Question: How do I get rid of the whitespace in my application:
I would like to get rid of the whitespace in my QTableWidget (blue arrow). How do I do it?
Here is the code for my application:
'''
gridLayout = QGridLayout()
#add other widgets
currentItemsTable = QTableWidget(4, 2)
currentDeviceIconLabel = QLabel("Current Device Icon: ")
self.currentDeviceIcon = QLabel()
currentAppIconLabel = QLabel("Current App Icon: ")
self.currentAppIcon = QLabel()
currentTitleLabel = QLabel("Current Title: ")
self.currentTitle = QLabel(self.getCurrentTitle())
currentSubtitleLabel = QLabel("Current Subtitle: ")
self.currentSubtitle = QLabel(self.getCurrentSubtitle())
currentItemsTable.setCellWidget(0, 0, currentDeviceIconLabel)
currentItemsTable.setCellWidget(0, 1, self.currentDeviceIcon)
currentItemsTable.setCellWidget(1, 0, currentAppIconLabel)
currentItemsTable.setCellWidget(1, 1, self.currentAppIcon)
currentItemsTable.setCellWidget(2, 0, currentTitleLabel)
currentItemsTable.setCellWidget(2, 1, self.currentTitle)
currentItemsTable.setCellWidget(3, 0, currentSubtitleLabel)
currentItemsTable.setCellWidget(3, 1, self.currentSubtitle)
currentItemsTable.horizontalHeader().hide()
currentItemsTable.resizeColumnsToContents()
currentItemsTable.resizeRowsToContents()
currentItemsTable.setSizePolicy(QSizePolicy.Maximum, QSizePolicy.Maximum)
gridLayout.addWidget(currentItemsTable, 1, 4, 8, 2)
'''
Additionally, how do I get the QTableWidget to resize with the row and column contents? I don't want any scroll bars.
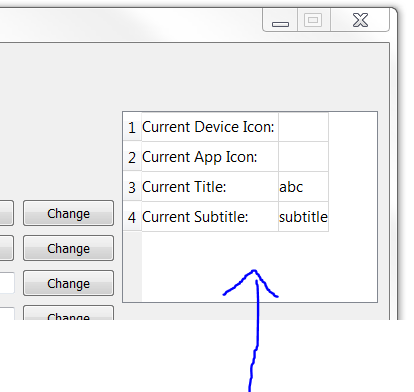
Answer: I think you should be using this:
'''
currentItemsTable.horizontalHeader().setStretchLastSection(True)
currentItemsTable.verticalHeader().setStretchLastSection(True)
'''
You should call this after resize....toContents() and any time you are going to resize for contents you should first setStretchLastSection(False), something like:
'''
currentItemsTable.verticalHeader().setStretchLastSection(False)
currentItemsTable.resizeRowsToContents()
currentItemsTable.verticalHeader().setStretchLastSection(True)
'''
Or you will get strange effects on resize.